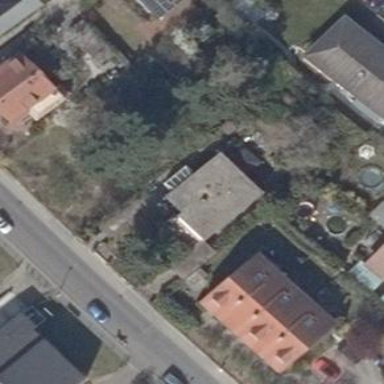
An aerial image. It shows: Detached building with flat roof. The building is painted white.